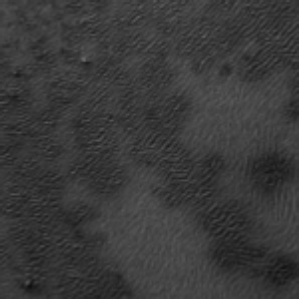
Label: frost